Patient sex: M
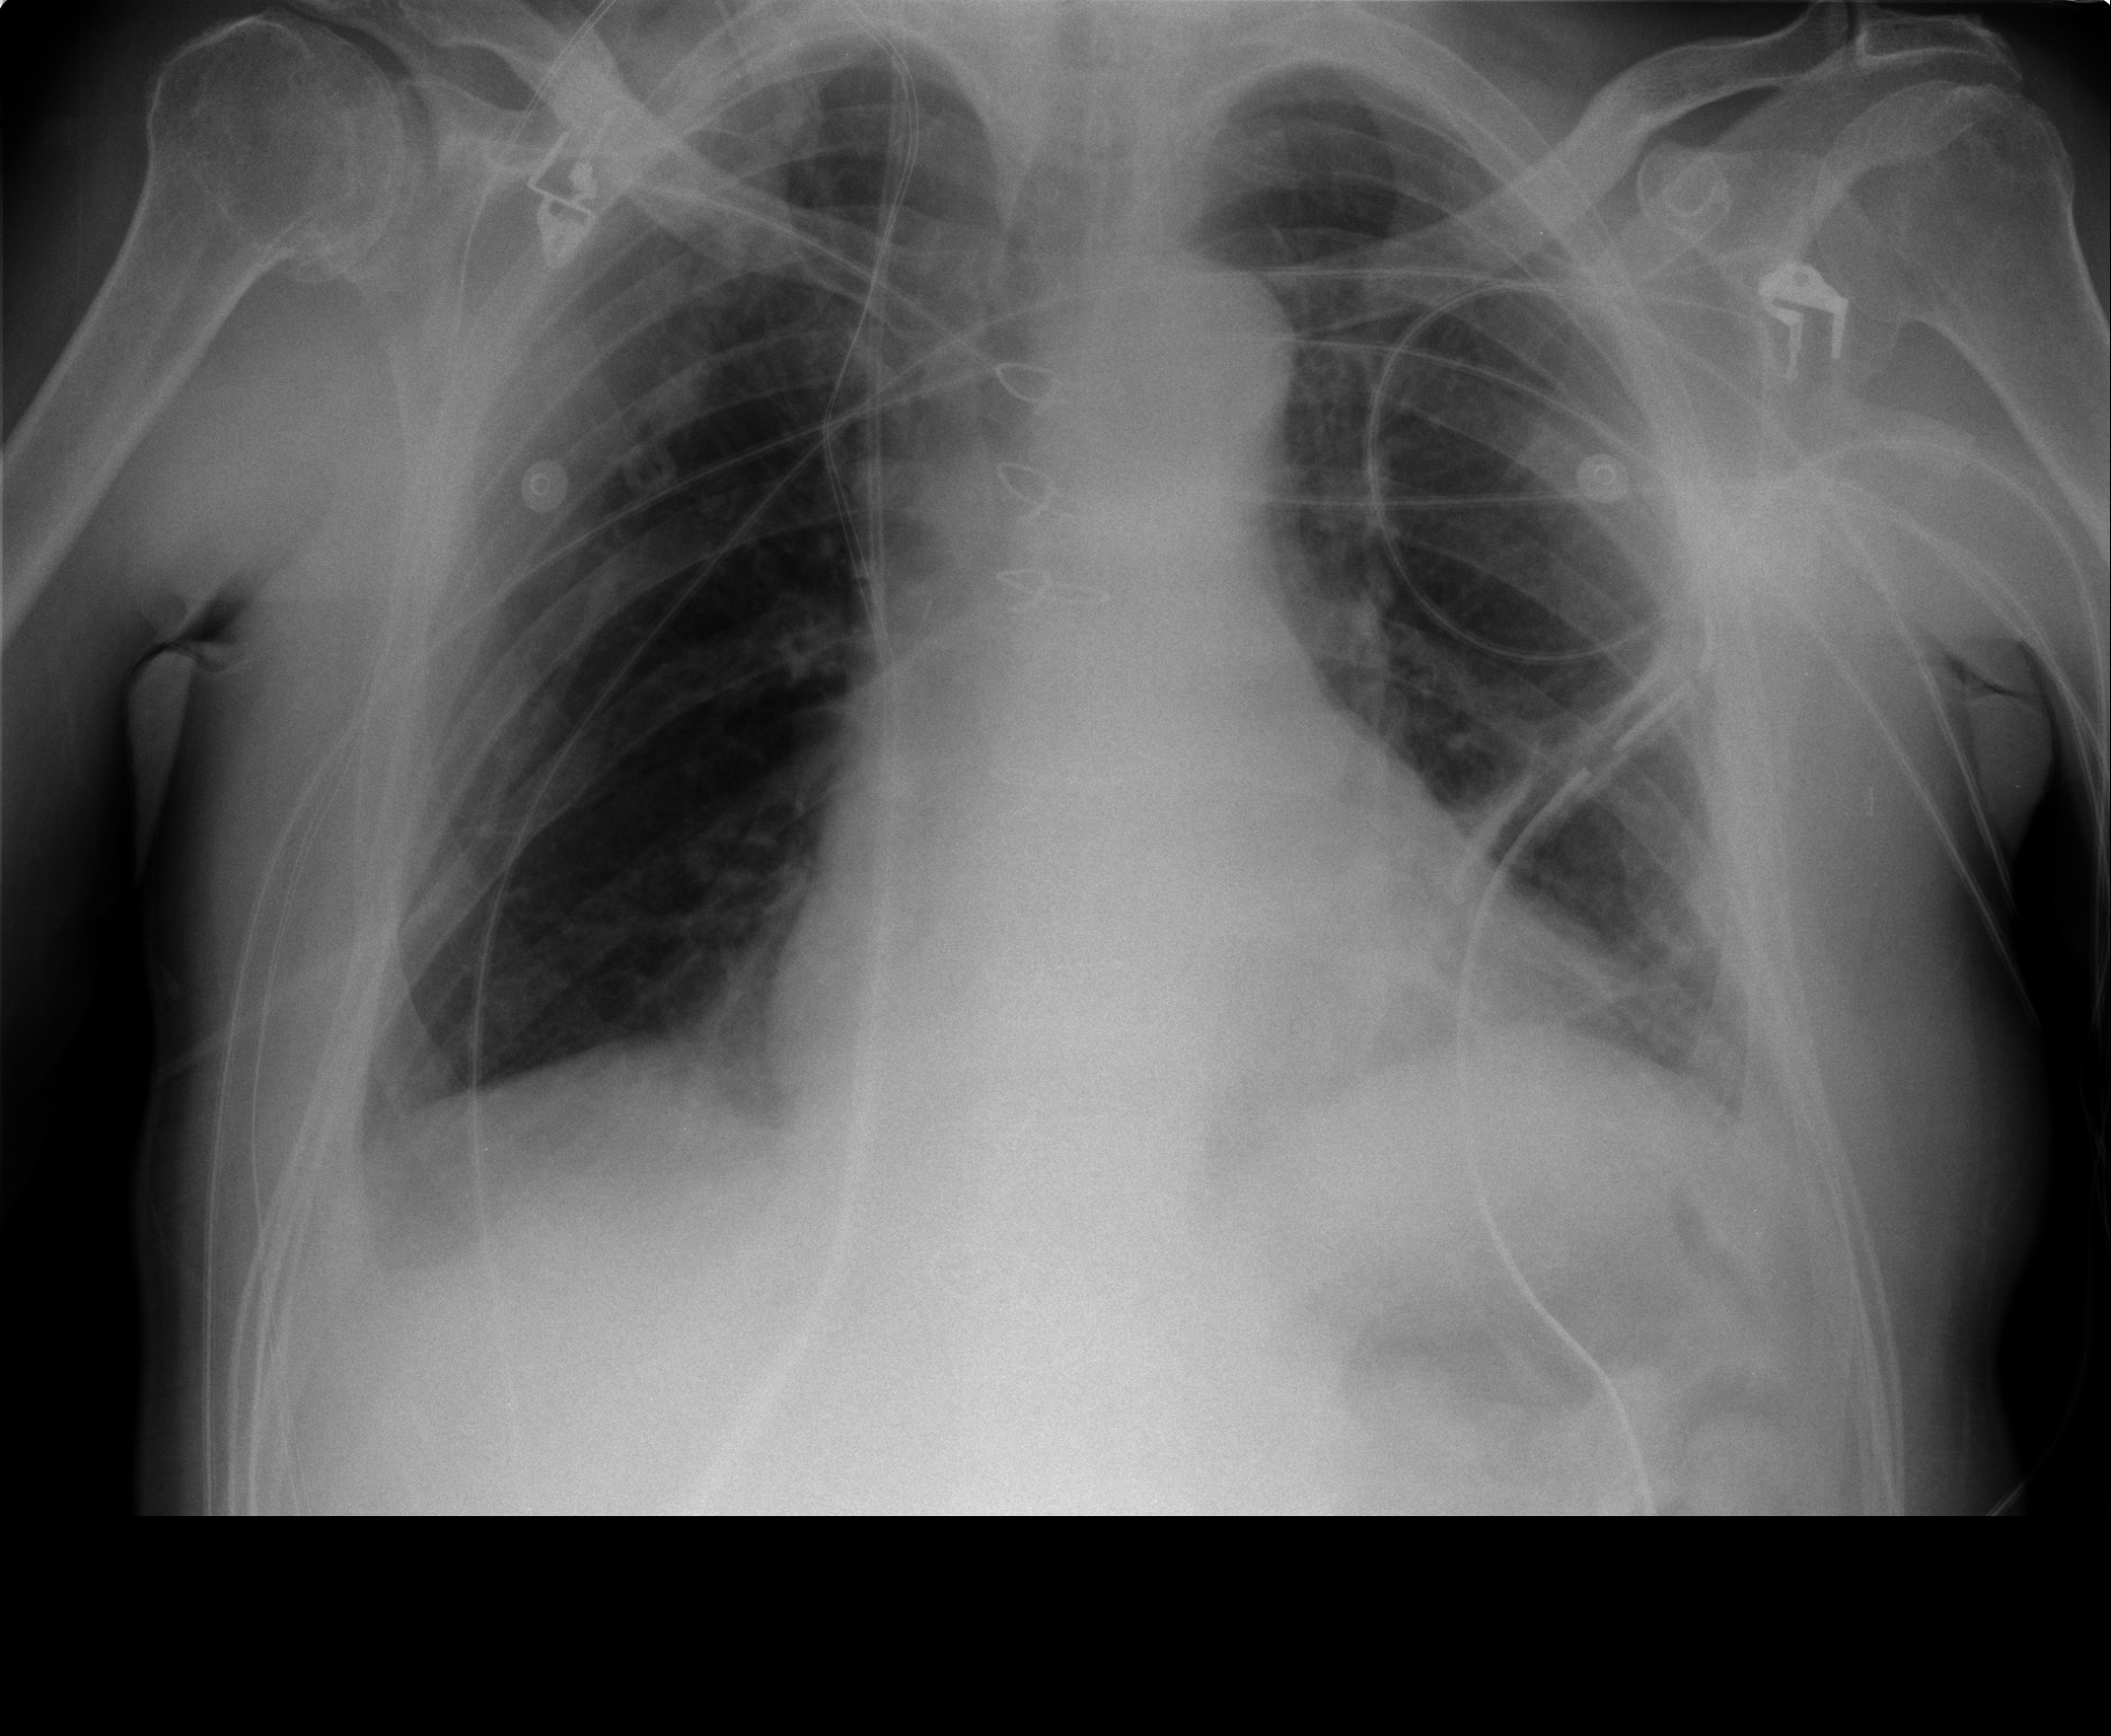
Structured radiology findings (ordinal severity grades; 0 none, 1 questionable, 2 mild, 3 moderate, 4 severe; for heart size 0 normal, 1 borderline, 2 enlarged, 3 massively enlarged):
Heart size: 2
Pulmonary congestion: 0
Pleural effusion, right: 1
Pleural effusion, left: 1
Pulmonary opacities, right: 0
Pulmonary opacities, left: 0
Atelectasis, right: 2
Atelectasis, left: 2